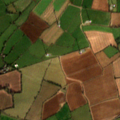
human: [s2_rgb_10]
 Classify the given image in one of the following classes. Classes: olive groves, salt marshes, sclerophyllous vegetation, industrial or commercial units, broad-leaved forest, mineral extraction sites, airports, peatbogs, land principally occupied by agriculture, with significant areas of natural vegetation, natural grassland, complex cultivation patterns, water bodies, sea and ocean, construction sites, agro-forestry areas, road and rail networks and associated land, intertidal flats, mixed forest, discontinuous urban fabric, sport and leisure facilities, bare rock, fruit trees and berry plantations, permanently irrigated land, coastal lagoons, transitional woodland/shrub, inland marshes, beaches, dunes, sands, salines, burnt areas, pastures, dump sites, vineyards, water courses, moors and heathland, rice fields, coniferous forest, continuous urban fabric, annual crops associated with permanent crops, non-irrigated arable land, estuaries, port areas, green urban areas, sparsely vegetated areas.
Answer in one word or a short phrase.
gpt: non-irrigated arable land, pastures